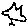
Label: bird